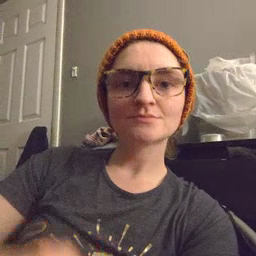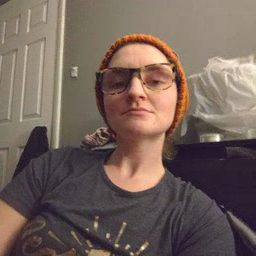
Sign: dryer